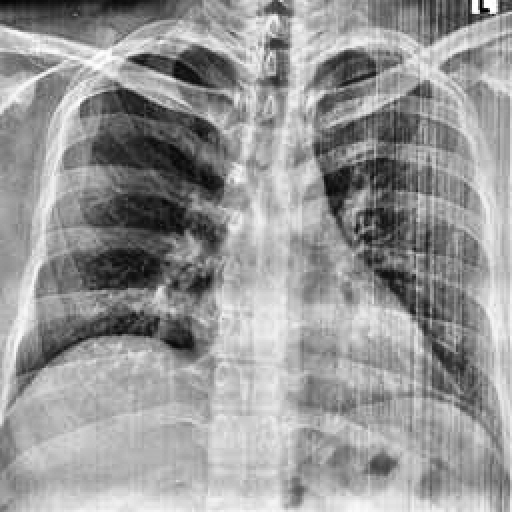
Finding: NORMAL